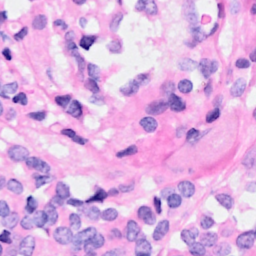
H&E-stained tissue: Breast